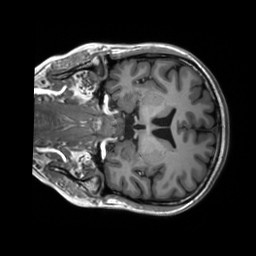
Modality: T1w
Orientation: coronal
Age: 22
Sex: female
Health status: healthy
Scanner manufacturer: siemens
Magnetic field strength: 3 T
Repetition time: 2.53 s
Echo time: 0.00227 s